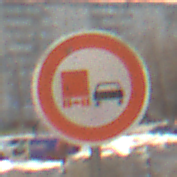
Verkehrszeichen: UeberholverbotKraftfahrzeuge
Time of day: MorningAfternoon
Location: Outdoor (Urban)
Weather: PartlyCloudy
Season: NotSpecified
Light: Natural